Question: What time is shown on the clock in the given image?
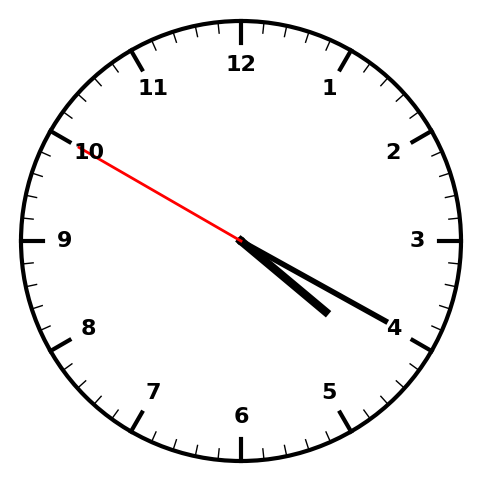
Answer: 04:19:50